Aerial crown-view tile of a tropical tree (Barro Colorado Island, Panama), acquired 20241112:
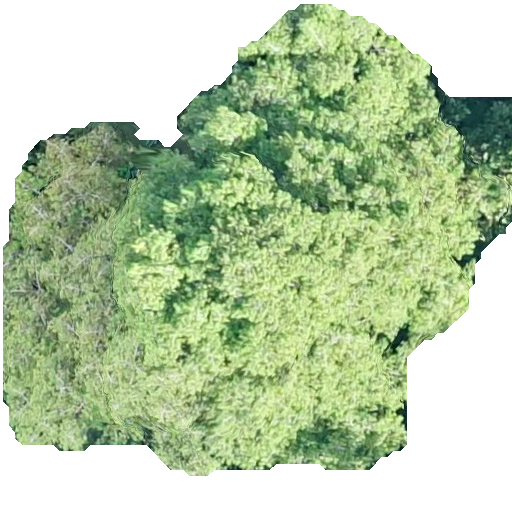
Species: Virola surinamensis
GBIF accepted scientific name: Virola surinamensis
Crown area: 268.679 m²